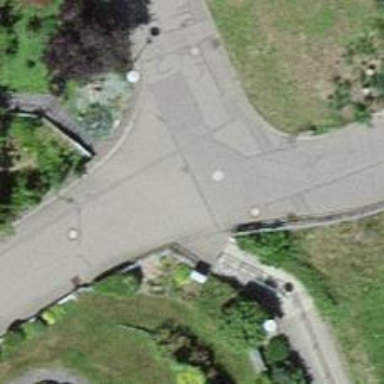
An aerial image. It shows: Road with steps.